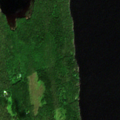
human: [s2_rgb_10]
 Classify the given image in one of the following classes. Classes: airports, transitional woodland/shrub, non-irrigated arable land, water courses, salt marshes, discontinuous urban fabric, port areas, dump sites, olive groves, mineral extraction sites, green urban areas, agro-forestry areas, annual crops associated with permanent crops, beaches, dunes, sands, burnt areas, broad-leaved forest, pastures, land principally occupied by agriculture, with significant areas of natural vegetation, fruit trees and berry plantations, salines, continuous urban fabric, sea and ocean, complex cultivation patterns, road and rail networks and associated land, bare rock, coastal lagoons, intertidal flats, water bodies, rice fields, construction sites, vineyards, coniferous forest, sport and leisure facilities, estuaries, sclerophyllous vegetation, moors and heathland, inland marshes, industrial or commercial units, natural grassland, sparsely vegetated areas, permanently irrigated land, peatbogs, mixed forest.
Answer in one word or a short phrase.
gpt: broad-leaved forest, coniferous forest, mixed forest, water bodies